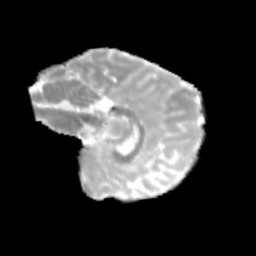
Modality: MD
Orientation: sagittal
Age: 9
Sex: male
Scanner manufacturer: siemens
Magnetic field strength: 3 T
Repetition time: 3.8 s
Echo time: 0.07 s